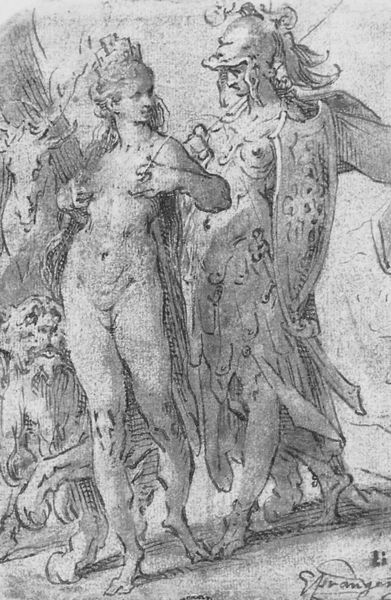
Titel: Cybele und Minerva
Künstler: Bartholomäus Spranger
Institution: Düsseldorf, Kunstmuseum
Schlagwörter: akt, kampf, nackt, frauen, brust, frau, grau, schwarz, weiss, zeichnung, tier, gesicht, paar, pferd, beine, monochrom, krieg, schild, antike, barfuß, helm, mythologie, brustpanzer, hirsch, reh, amazone, amazonen, stier, mars, artemis, handzeichnung, tiger, dialog, kämpferinnen